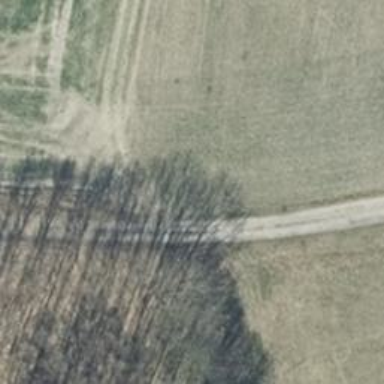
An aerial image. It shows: Track with grade1 tracktype.